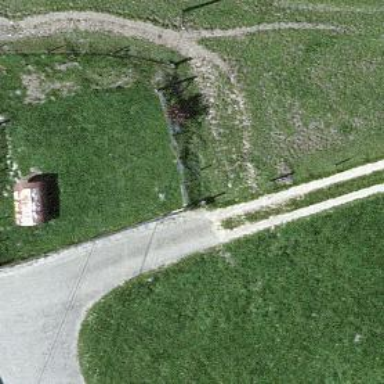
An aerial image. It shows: Well-maintained track road of grade 1.